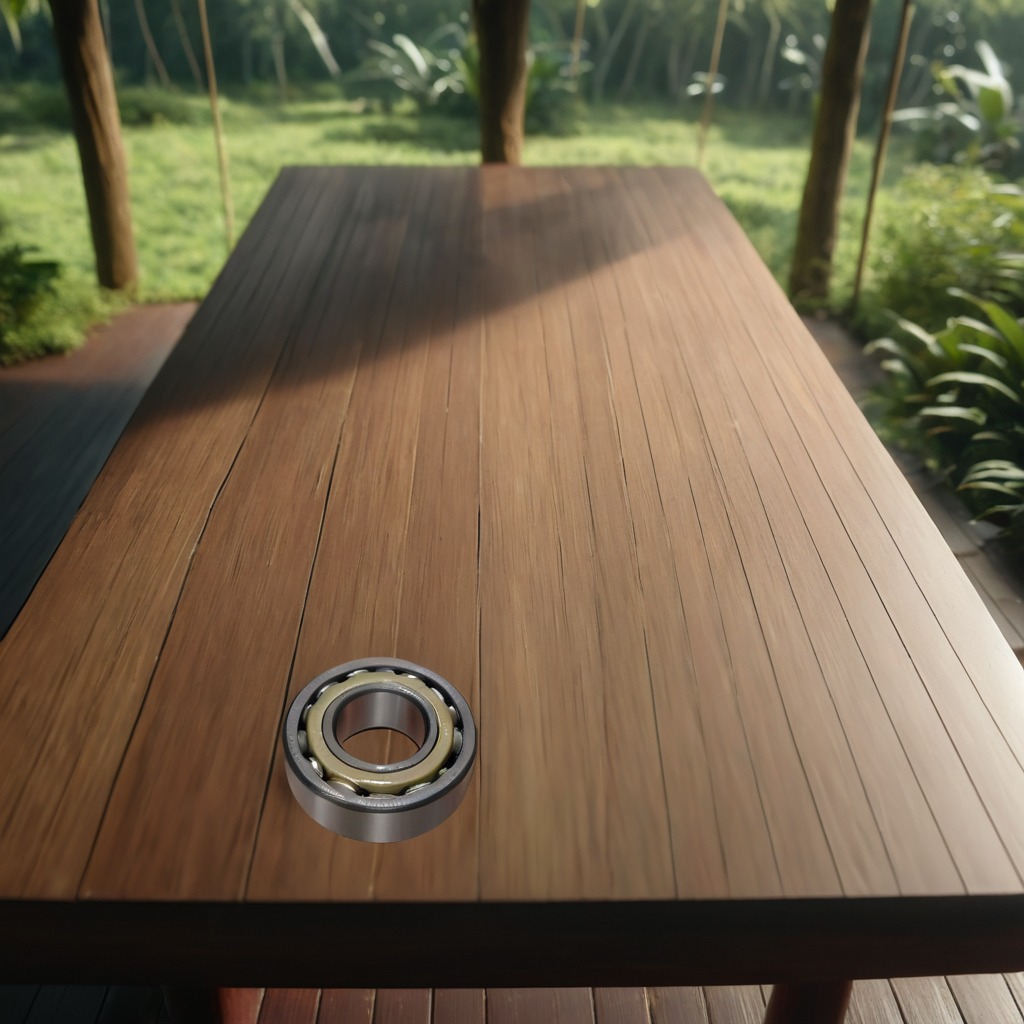
A metal ball bearing is lying on the wooden table.